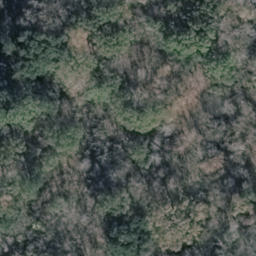
Label: forest